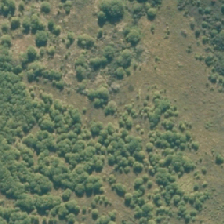
Land cover: low_producing_grassland